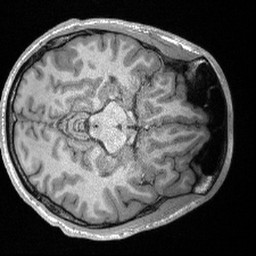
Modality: T1w
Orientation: axial
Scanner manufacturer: siemens
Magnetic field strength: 3 T
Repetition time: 2.4 s
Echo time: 0.00213 s